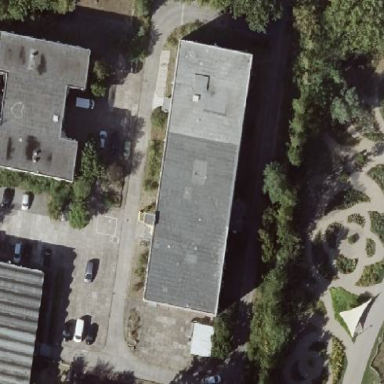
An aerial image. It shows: Sports center with flat roof.